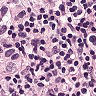
Metastatic tissue present: yes